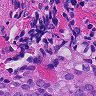
Metastatic tissue present: yes